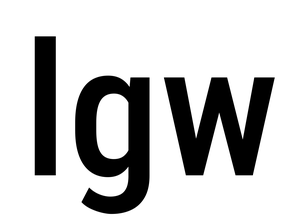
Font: Roboto_Condensed_Medium